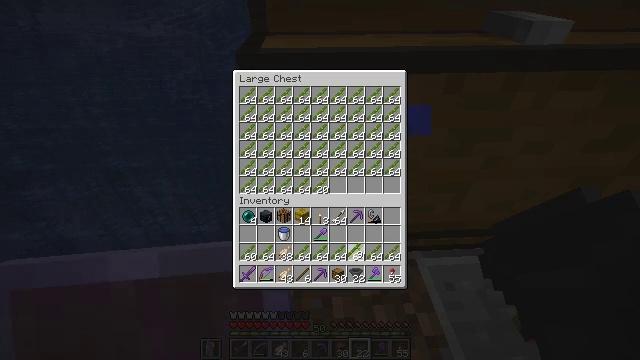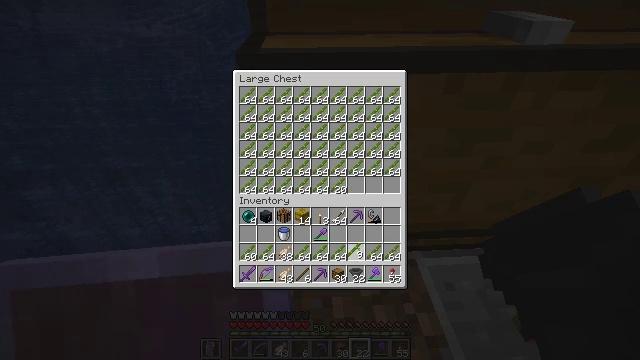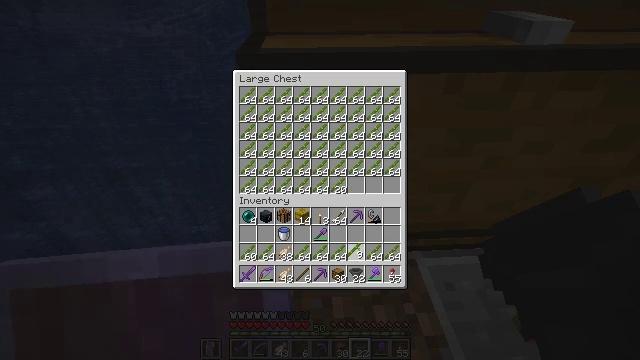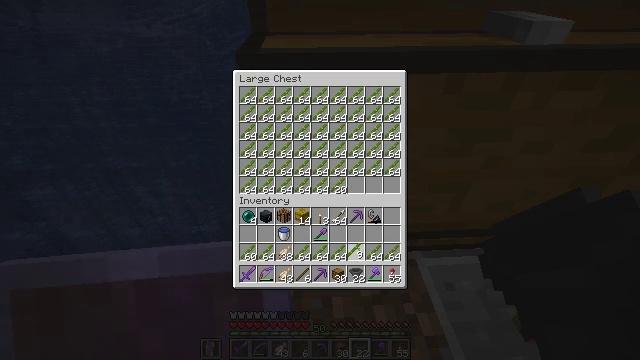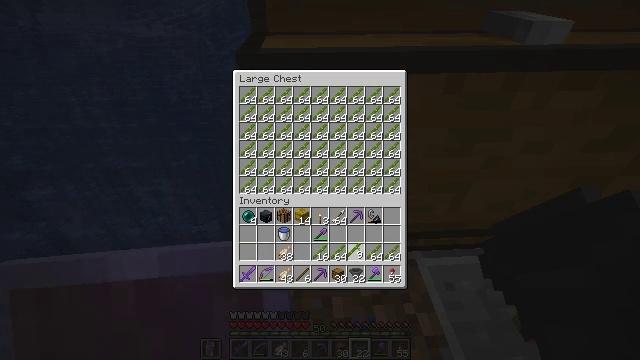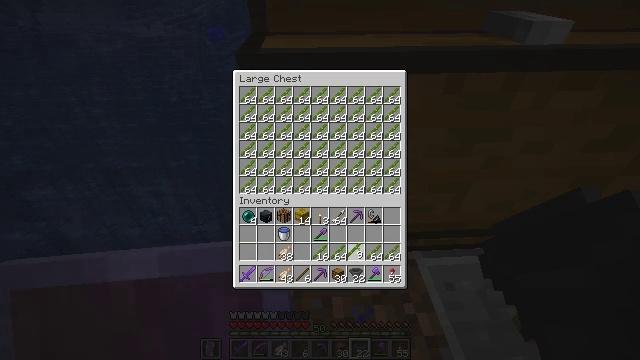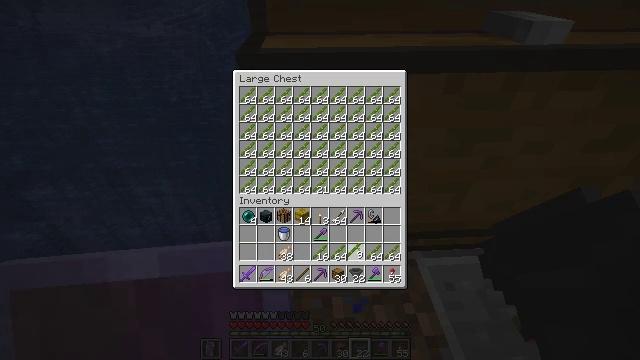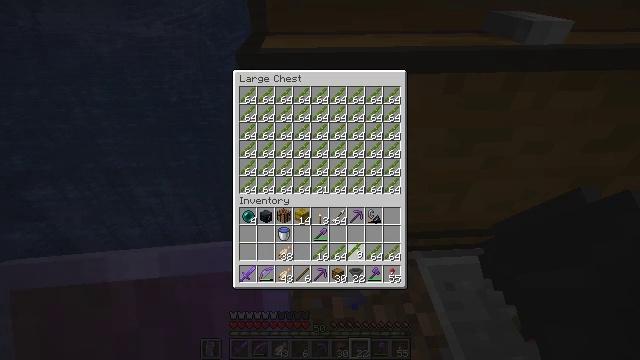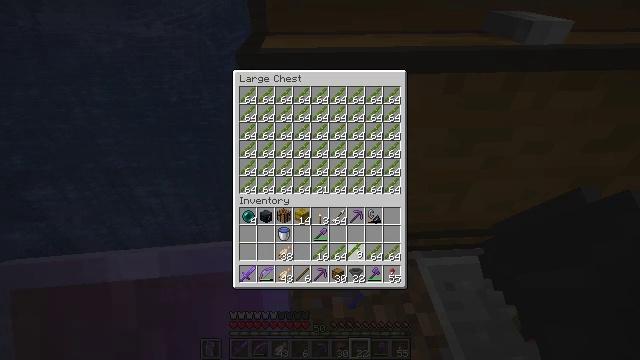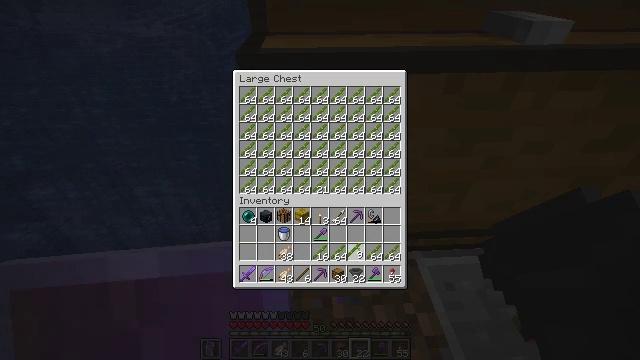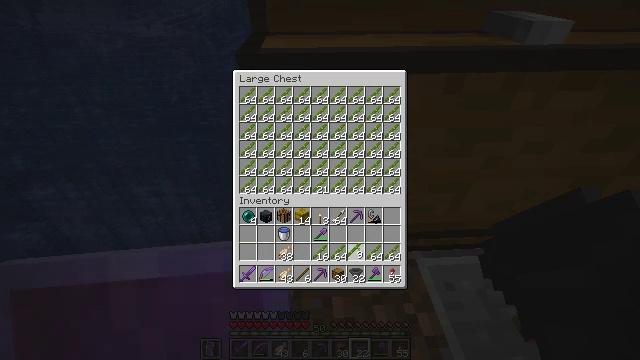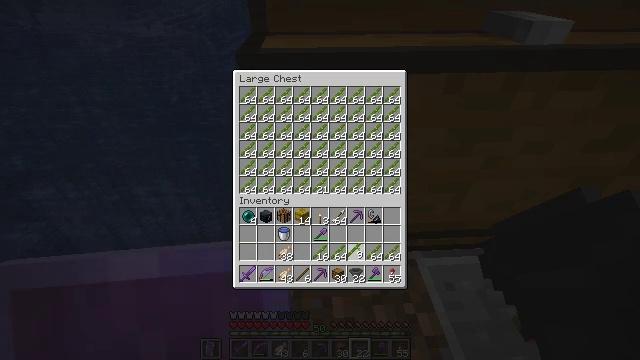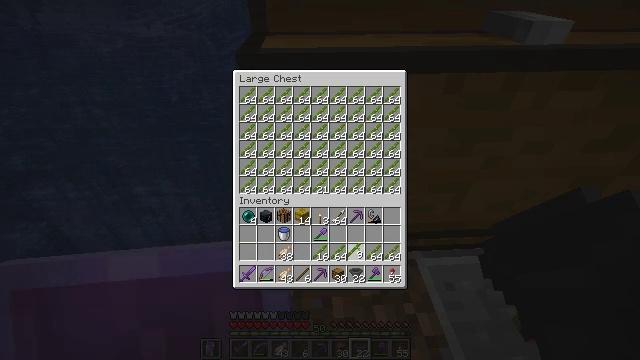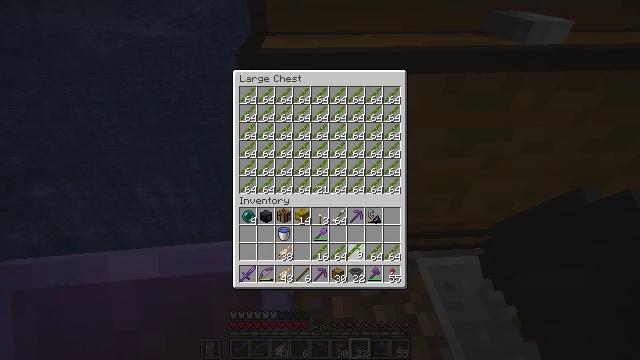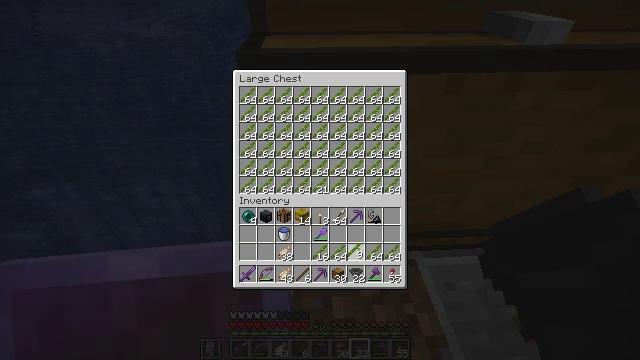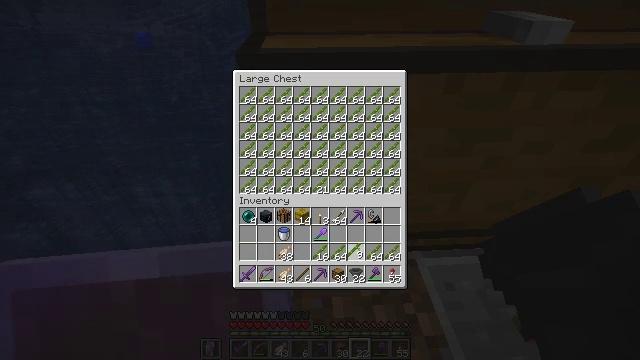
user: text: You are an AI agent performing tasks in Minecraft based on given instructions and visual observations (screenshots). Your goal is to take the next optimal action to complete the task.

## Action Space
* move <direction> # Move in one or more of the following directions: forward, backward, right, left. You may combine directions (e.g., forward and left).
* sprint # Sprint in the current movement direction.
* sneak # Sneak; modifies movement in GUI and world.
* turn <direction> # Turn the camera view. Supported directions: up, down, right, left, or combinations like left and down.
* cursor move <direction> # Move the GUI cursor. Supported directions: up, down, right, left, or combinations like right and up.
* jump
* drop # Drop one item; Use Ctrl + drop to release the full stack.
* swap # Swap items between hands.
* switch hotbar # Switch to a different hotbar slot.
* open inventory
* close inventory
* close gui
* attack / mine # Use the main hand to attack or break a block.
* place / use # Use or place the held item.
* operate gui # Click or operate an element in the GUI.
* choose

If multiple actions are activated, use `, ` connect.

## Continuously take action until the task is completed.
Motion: motion action
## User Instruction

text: Reclaim the chest into your inventory.
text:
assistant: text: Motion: sneak
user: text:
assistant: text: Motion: sneak, attack / mine
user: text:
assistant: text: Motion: sneak, attack / mine
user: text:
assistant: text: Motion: sneak
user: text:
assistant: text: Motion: sneak, attack / mine
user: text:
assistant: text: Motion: sneak, attack / mine
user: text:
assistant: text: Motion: sneak, attack / mine
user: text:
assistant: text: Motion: sneak
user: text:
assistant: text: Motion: sneak
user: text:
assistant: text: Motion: sneak
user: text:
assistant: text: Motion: sneak
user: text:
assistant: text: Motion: sneak
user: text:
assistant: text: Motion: no_op
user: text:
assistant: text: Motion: no_op
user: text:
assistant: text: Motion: no_op
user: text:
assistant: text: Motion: no_op
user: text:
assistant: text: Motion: no_op
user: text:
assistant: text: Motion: no_op
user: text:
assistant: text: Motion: no_op
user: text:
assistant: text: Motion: no_op
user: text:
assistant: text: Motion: no_op
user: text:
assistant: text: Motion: no_op
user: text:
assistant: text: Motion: no_op
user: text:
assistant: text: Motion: no_op
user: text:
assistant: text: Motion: no_op
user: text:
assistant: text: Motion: no_op
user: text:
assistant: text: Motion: no_op
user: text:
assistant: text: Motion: no_op
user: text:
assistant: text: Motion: no_op
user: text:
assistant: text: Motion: no_op